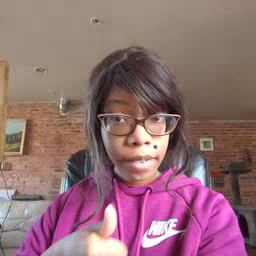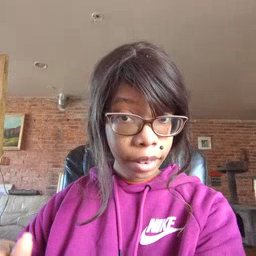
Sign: every